Current action and preconditions to check: path_clear

Your task: For each precondition in the list above, predict whether it will hold at this action.

Consider the current scene as observed from the mobile robot's camera, and analyze the predicted future states of all dynamic agents (e.g., people, animals, vehicles, or any moving entities) within the NEXT SECOND.

IMPORTANT: Only answer "very likely" if you are absolutely certain—based on strong, clear evidence—that a dynamic agent will violate the precondition in the predicted future state. Do NOT answer "very likely" for unlikely, ambiguous, or low-probability risks.

Ask yourself for each precondition: Is there a high probability, with clear and convincing evidence, that the predicted future states of any dynamic agent will interfere with the predicted future state of the currently executing action within the NEXT SECOND, causing that precondition to fail?

Assess the risk level based on these predictions. Use "likely" or "very likely" if motions create a clear risk of interference.

Use "neutral" or "improbable" if agents are nearby but their predicted paths are clearly diverging or non-conflicting.

Failure Risk Categories: "very improbable", "improbable", "neutral", "likely", "very likely"

Answer Format: Output ONLY the probability_of_failure value from these categories: "very improbable", "improbable", "neutral", "likely", "very likely"

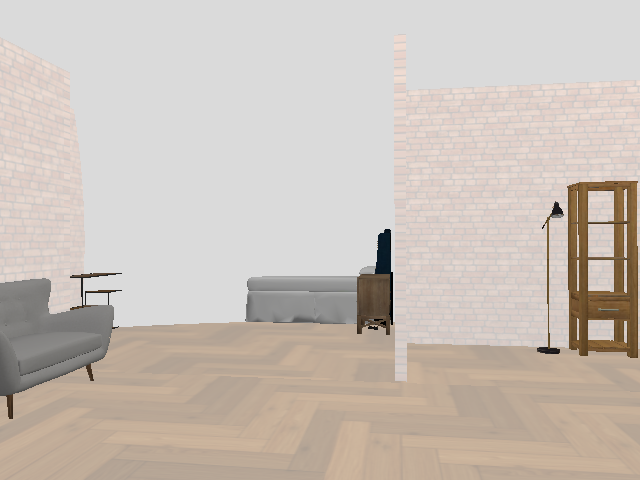

Answer: very improbable